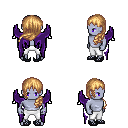
a pixel art fantasy rpg character, male body template, dark elf, purple skin, purple wings, white pants, light blonde left-swept hairstyle, ghillies, four views (front, back, left, right), 2x2 character sprite sheet, small pixel art, hard edges, no anti-aliasing